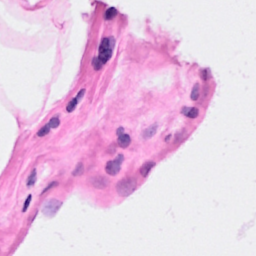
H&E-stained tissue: Breast